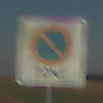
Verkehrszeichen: BeginnEingeschraenktesHalteverbotZone
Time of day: SunriseSunset
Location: Outdoor (Nature)
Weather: Clear
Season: NotSpecified
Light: Natural